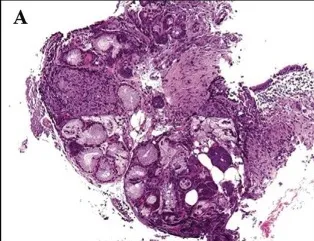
Histological features showing non-caseating granuloma between the mucinous bronchial glands.
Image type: pathology (h&e)